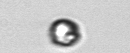
Label: Dinophyceae